Question: This is my first time trying to do a datatables multi column sort and I just need some help on whether or not what I have specified will work the way I want it to.
I have the following table.

What I want is for datatables to:
- - - -
This is what I have attempted so far but I'd like a bit of help if possible. Also how can I specify the desc part of the sort (at the moment I can only figure out asc.
'''
$("#storeHealthTbl").dataTable ({
"bSort": true,
"bLengthChange": false,
"bPaginate": false,
"aoColumnDefs": [ {
"aTargets": [ 2 ],
"sType": "string",
"aDataSort": [ 2, 4, 6 ] /* Want 2,4,6 to be desc but don't know how*/
}, {
"aTargets": [ 4 ],
"sType": "string",
"aDataSort": [ 4, 6 ] /* Want 4,6 to be desc but don't know how*/
}, {
"aTargets": [ 6 ],
"sType": "string",
"aDataSort": [ 6 ] /* Want 6 to be desc but don't know how*/
}, {
"aTargets": [ 0 ],
"sType": "numeric",
"aDataSort": [ 0 ] /* This one is asc */
}, ]
});
'''
I should also mention that the columns with images in them will have an alphabetic "X" at certain times and hence this is how I expect the sort to work. If there is no "X" and they are all green images(i.e. Not a alpha character" then I would like to jump to the next sort I have specified).
Hope this makes sense.
I am using data tables 1.9.4.
thanks
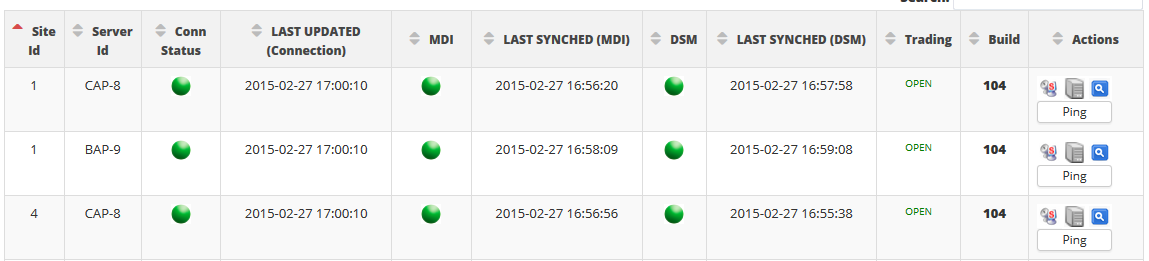
Answer: I could not find any built in functionality that would accomplish this level of conditional sorting. If you don't mind using the programmatic equivalent of a hammer, the below should do the trick.
Note that I may not have the sort orders right for what you want but you can change that easy enough.
Here is a <URL>
'''
// function to check our conditions and set the proper sort order
function getSortOrder(sortCols, sortVars) {
var set = false;
// loop through our array of columns to check
$.each(sortCols, function(ind, elm) {
// create a var to hold the value in this column on the first row
var firstVal;
// loop through each row
$("#datatable").find('tr').each(function(tri, tre) {
// stop checking if we already found a column with different values
if (!set) {
// otherwise, et get the value in this column on this row
var curCellVal = $(this).find('td').eq(sortCols[ind]).text();
// row 0 is a header row, do nothing
if (tri == 0) {
} else if (tri == 1) { // for first actual row, set 'firstVal' to its value
firstVal = curCellVal;
} else { // if after first row, check current row's cell value against 'firstVal'
// if the values are different, this column can be sorted,
if (curCellVal != firstVal) {
// flag as set so the function stops looking
// this could probably be done better
set = true;
// initialize datatable with the sort order at the current index of 'sortVars'
initDTWithSortOrder(sortVars[ind]);
}
}
}
});
});
// default initialization if not caught by our function
var datatable = set ? null : $("#datatable").dataTable();
};
// 'getSortOrder()' takes two parameters
// parameter 1: array: columns to check
// parameter 2: array: sort values (each being a muti-dimensional array: [column, direction] )
getSortOrder([2, 6, 8, 0], [
[[2, 'desc'],[4, 'desc'],[6, 'desc']], // sort order to use is column 3 is not all the same value
[[4, 'desc'],[6, 'desc']], // sort order to use is column 7 is not all the same value
[[8, 'desc']], // sort order to use is column 9 is not all the same value
[[0, 'asc']], // sort order to use is column 1 is not all the same value
]);
function initDTWithSortOrder(sortOrder) {
$("#datatable").dataTable({
"bSort": true,
"bLengthChange": false,
"bPaginate": false,
"aaSorting": sortOrder
});
}
'''